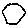
Label: hexagon